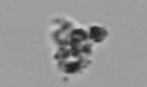
Label: detritus